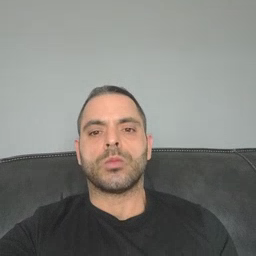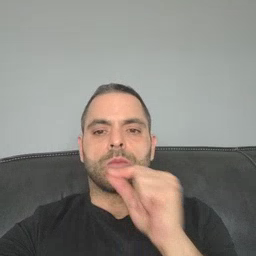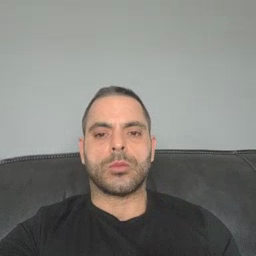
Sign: pencil